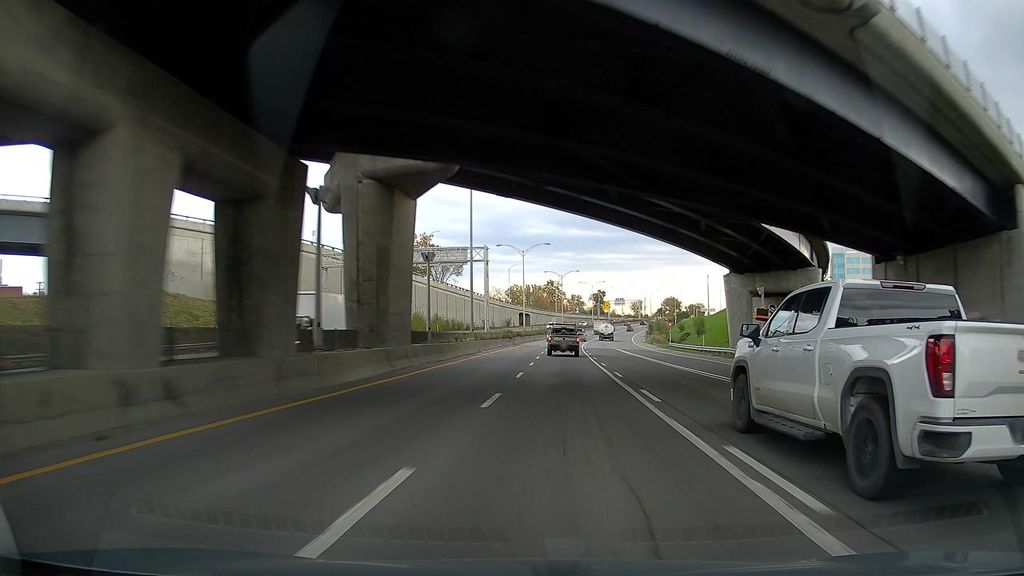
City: montreal